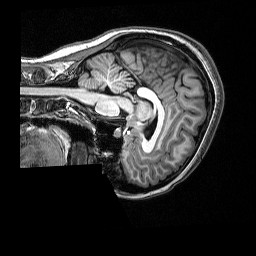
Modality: T1w
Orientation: sagittal
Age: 22
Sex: female
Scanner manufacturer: siemens
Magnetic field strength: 3 T
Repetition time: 2.53 s
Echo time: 0.00339 s